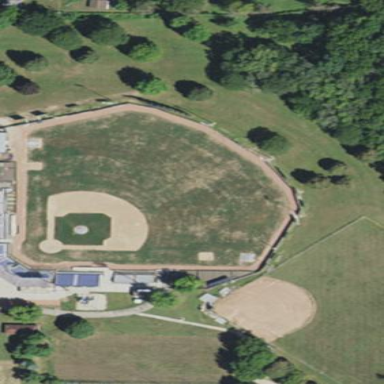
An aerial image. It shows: Stadium designed for baseball and softball games.